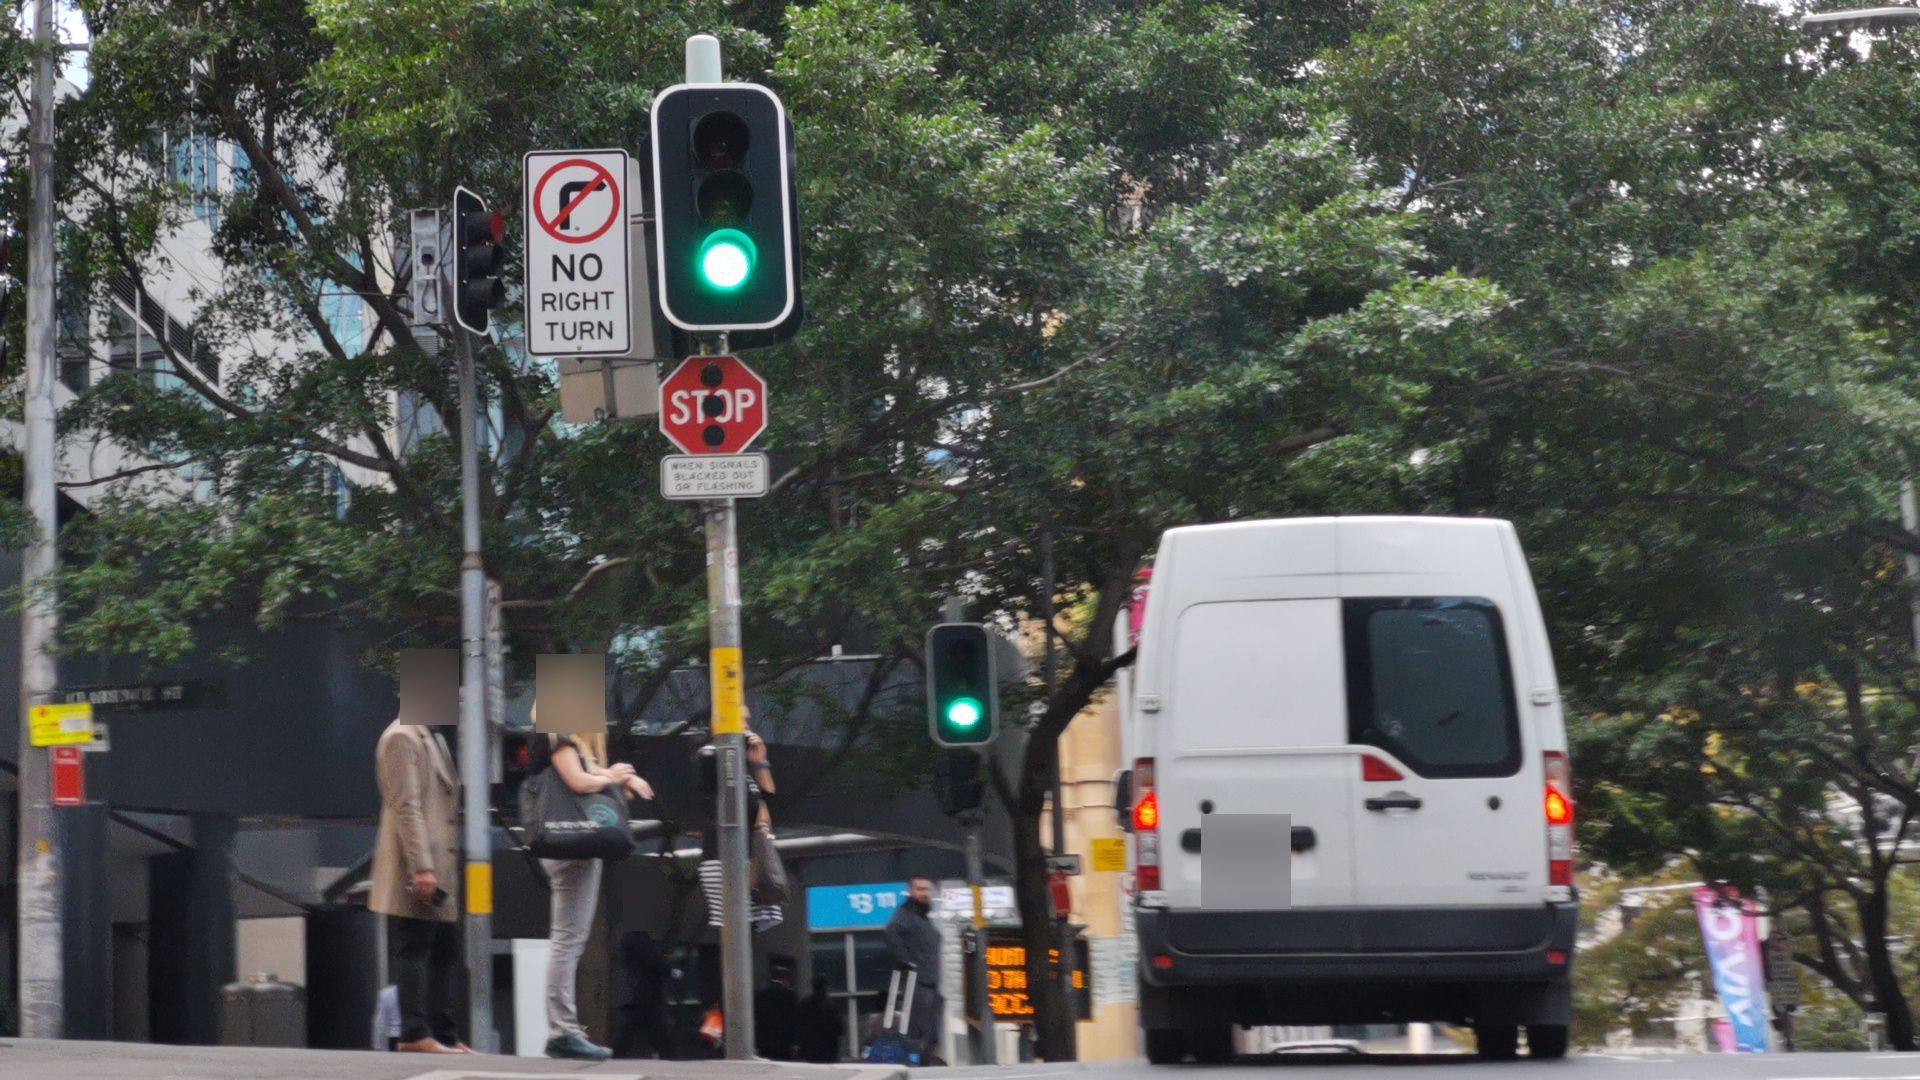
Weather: cloudy
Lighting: day
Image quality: good
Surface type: walking surface
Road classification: residential
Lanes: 3
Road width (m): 9.0
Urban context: urban centre
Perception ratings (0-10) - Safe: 3.67, Lively: 3.47, Beautiful: 8.77, Boring: 1.35, Depressing: 4.05, Wealthy: 5.79